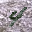
Label: 4